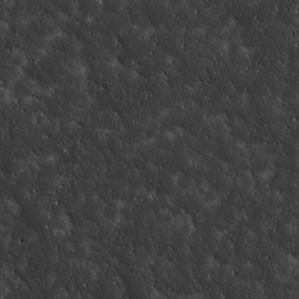
Label: non_frost